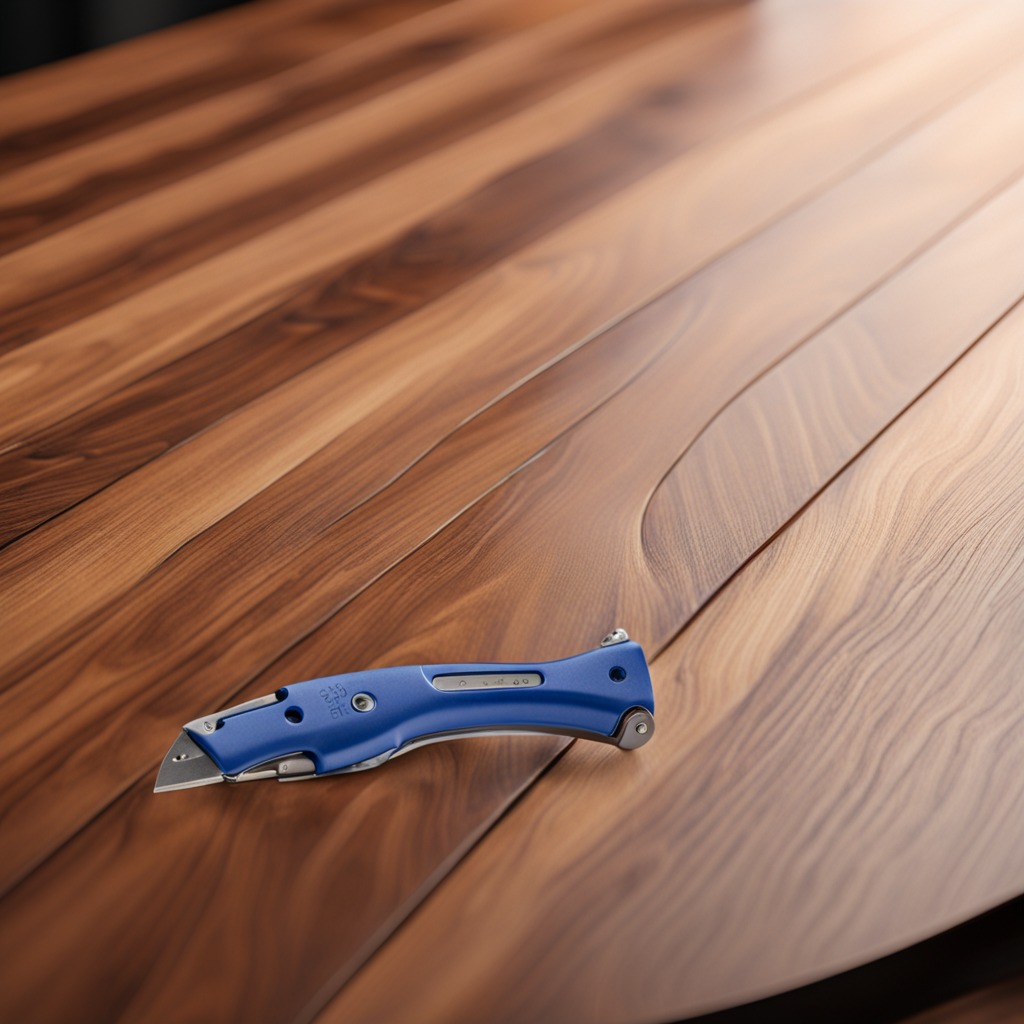
A utility knife is lying on the wooden table.